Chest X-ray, AP view. Patient: 31 years old, sex M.
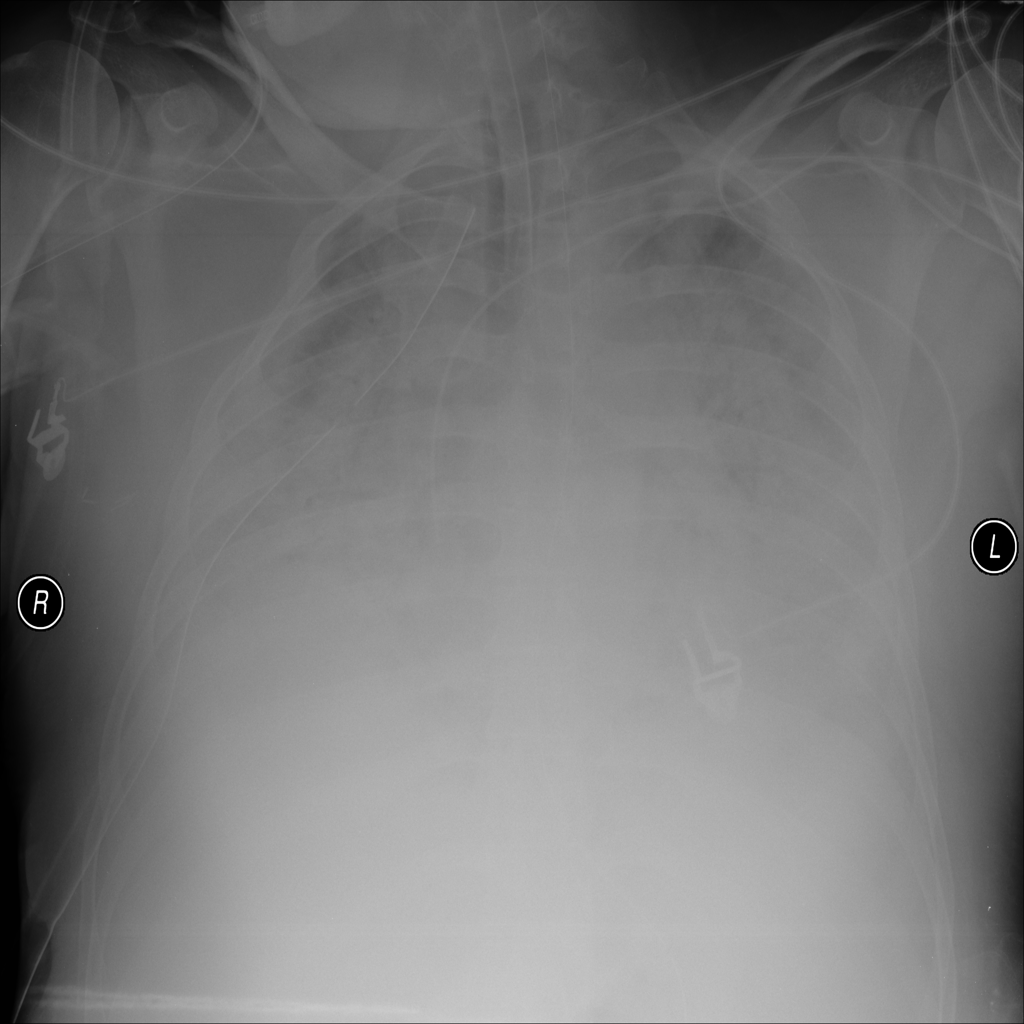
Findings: No Finding